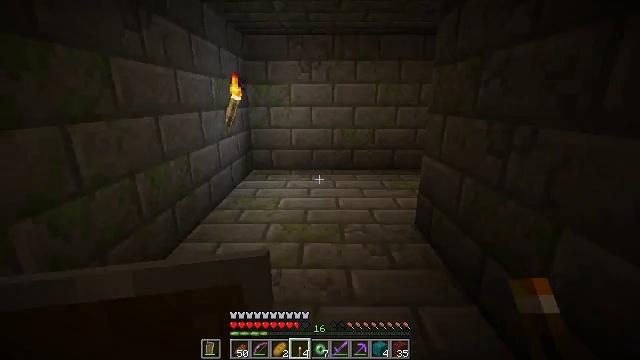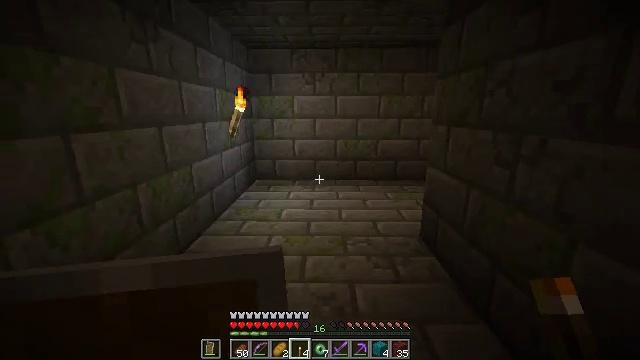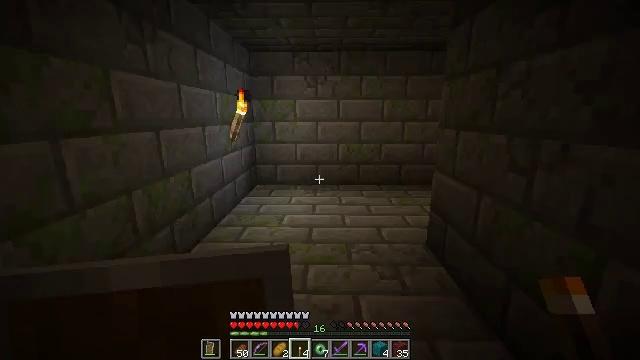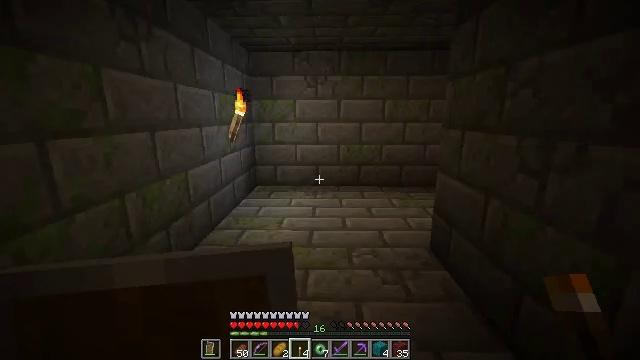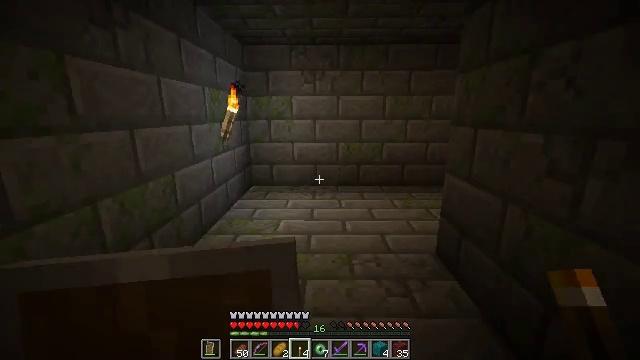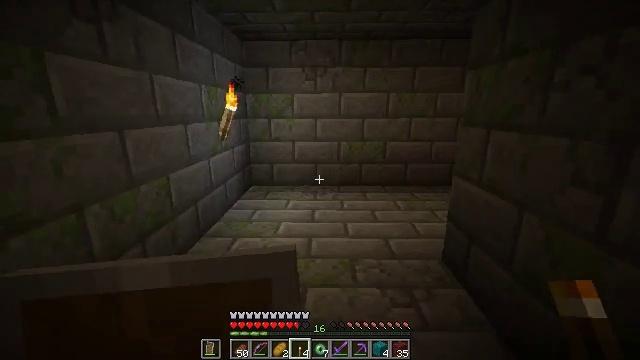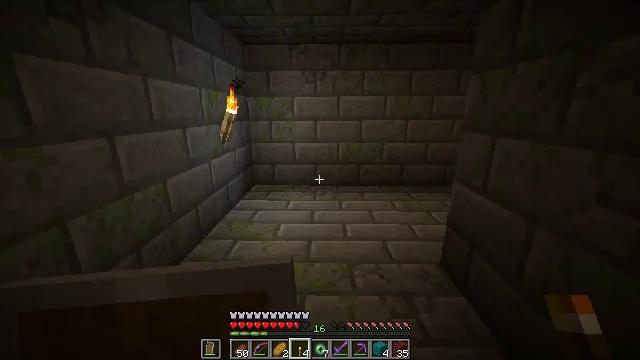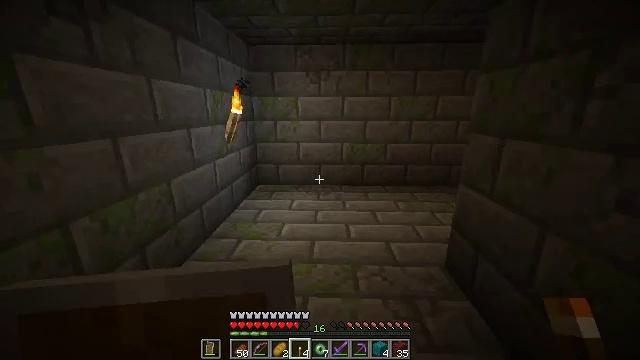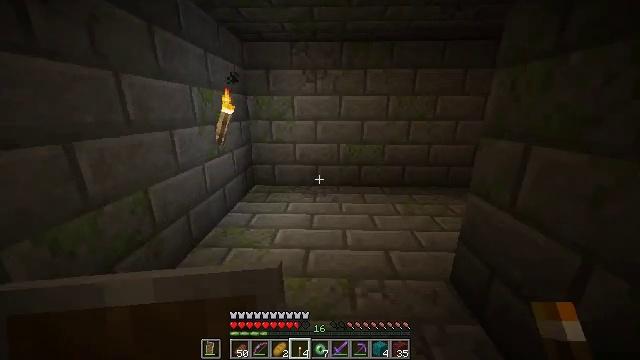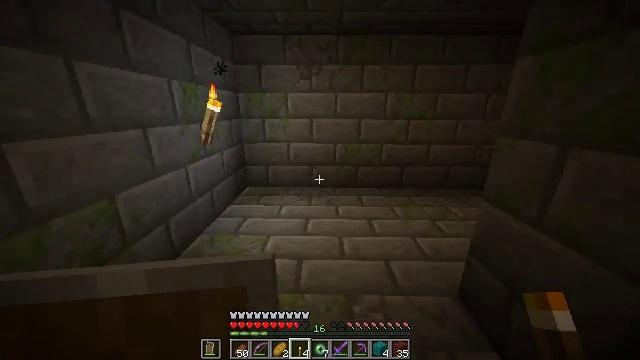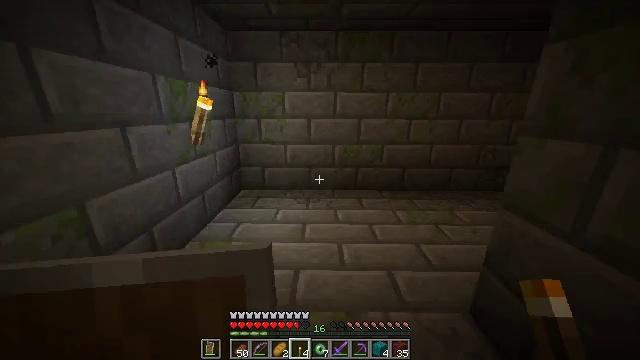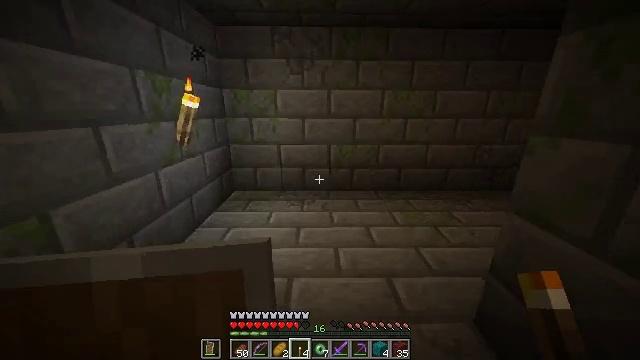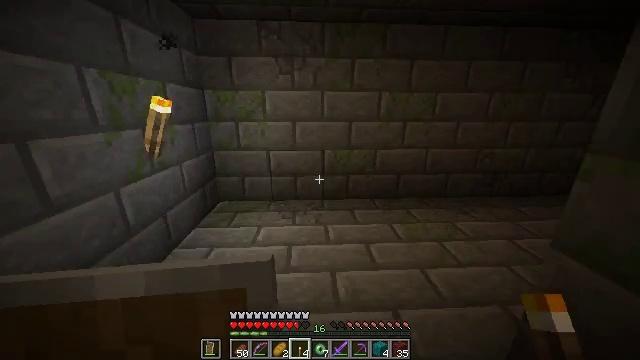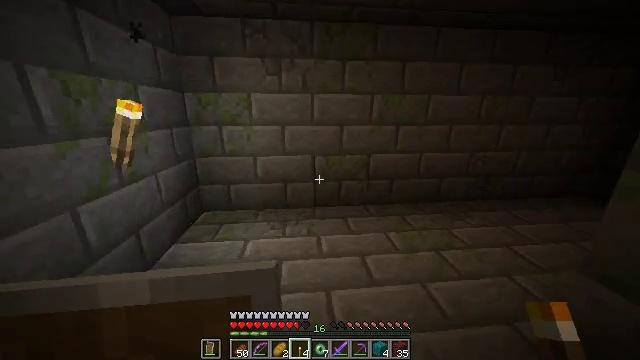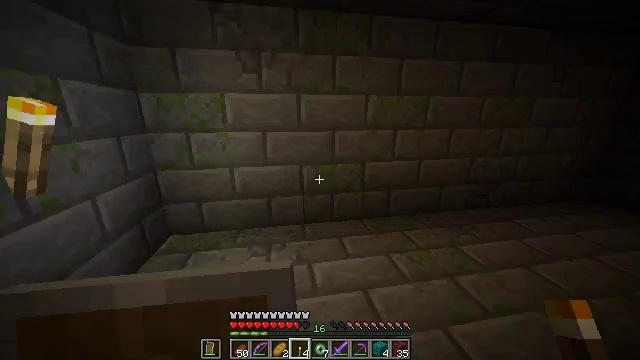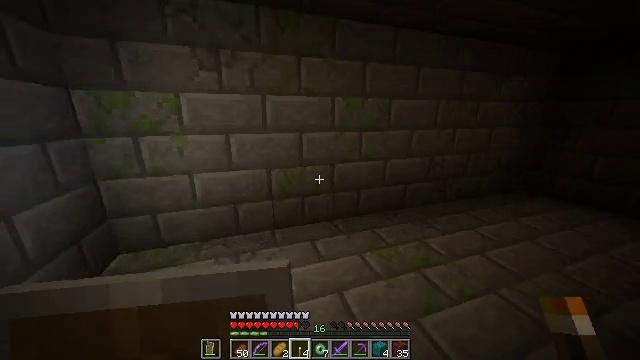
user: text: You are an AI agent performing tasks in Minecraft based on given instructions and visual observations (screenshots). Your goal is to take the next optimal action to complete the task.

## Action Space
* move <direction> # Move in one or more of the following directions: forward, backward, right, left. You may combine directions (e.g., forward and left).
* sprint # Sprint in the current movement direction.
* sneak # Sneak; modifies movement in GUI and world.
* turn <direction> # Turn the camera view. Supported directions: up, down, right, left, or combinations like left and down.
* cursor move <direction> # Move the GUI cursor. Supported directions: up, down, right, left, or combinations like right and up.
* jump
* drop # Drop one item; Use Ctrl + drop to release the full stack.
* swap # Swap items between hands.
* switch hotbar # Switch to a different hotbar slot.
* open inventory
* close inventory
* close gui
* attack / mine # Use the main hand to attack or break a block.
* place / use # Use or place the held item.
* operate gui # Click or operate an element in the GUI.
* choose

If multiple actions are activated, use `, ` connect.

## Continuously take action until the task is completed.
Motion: motion action
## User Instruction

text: Break the iron door.
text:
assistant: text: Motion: move forward, turn up
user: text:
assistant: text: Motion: move forward
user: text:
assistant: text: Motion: move forward
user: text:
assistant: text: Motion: no_op
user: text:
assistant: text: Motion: move forward
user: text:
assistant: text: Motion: move forward
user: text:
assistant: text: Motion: move forward, turn left
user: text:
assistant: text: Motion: move forward, turn down
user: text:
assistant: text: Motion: move forward
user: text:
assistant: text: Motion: move forward
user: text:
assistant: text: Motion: move forward, turn right
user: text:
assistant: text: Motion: move forward, turn right
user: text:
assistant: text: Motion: move forward, turn right
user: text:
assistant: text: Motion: move forward, turn right
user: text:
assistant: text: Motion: move forward, turn right
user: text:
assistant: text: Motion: move forward, turn right
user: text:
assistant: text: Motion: move forward, turn right
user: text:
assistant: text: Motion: move forward, turn right
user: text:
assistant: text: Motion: move forward, turn right
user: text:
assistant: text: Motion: move forward, turn right
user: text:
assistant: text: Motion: move forward, turn right and up
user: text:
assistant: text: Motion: move forward, turn right
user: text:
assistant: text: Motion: move forward, turn right
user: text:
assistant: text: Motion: move forward, turn right
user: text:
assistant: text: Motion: move forward, turn right
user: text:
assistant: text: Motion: move forward, turn right
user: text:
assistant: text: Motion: move forward, turn right
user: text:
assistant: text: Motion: move forward, turn right
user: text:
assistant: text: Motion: move forward, turn right
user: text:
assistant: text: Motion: move forward, turn right